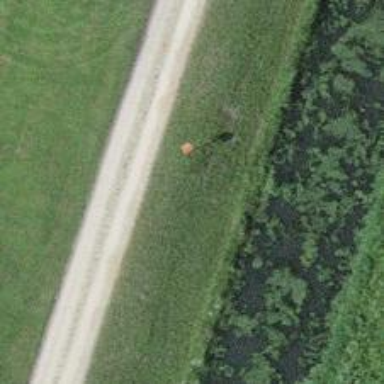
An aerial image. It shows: Pole supporting pipeline marker with roof cover.